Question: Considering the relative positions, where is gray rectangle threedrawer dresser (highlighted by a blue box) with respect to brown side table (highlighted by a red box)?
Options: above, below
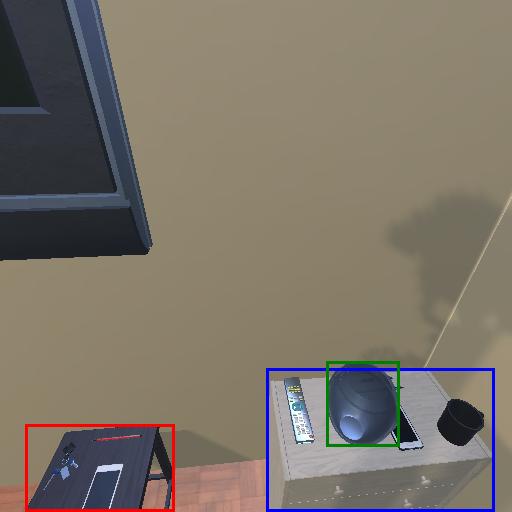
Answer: above